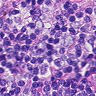
Metastatic tissue present: no